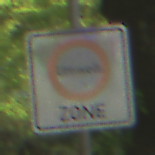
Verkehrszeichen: BeginnUmweltzone
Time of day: MorningAfternoon
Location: Outdoor (RoadRail)
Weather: Clear
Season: NotSpecified
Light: Natural